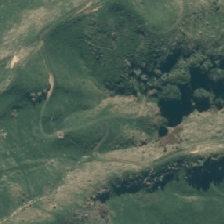
Land cover: grose_broom